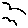
Label: bird